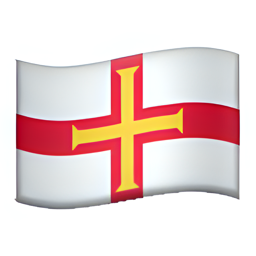
Name: flag for guernsey
Emoji: 🇬🇬
Group: Flags
Sub-group: country-flag